RGB frame:
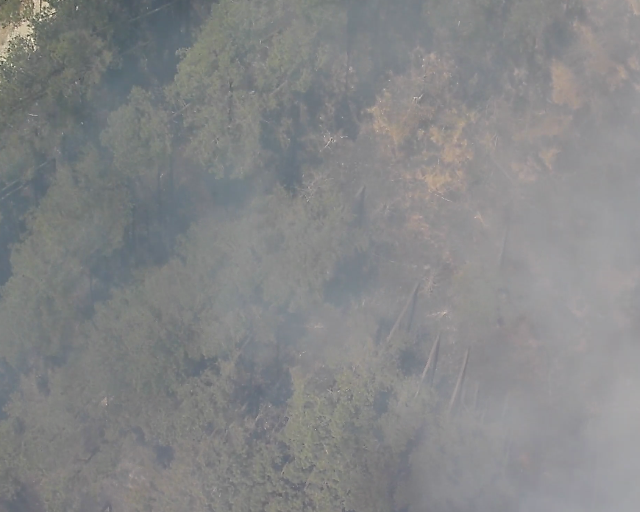
Thermal frame:
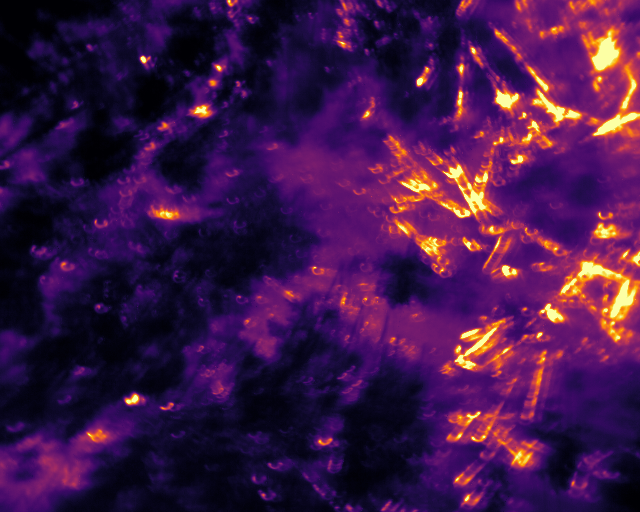
Captured: 2026-02-27 02:40:57
Pixels at or above 80 °C: 7340 (fraction of frame: 0.0224)